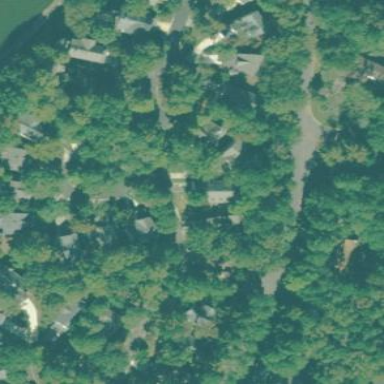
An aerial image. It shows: Residential neighbourhood.